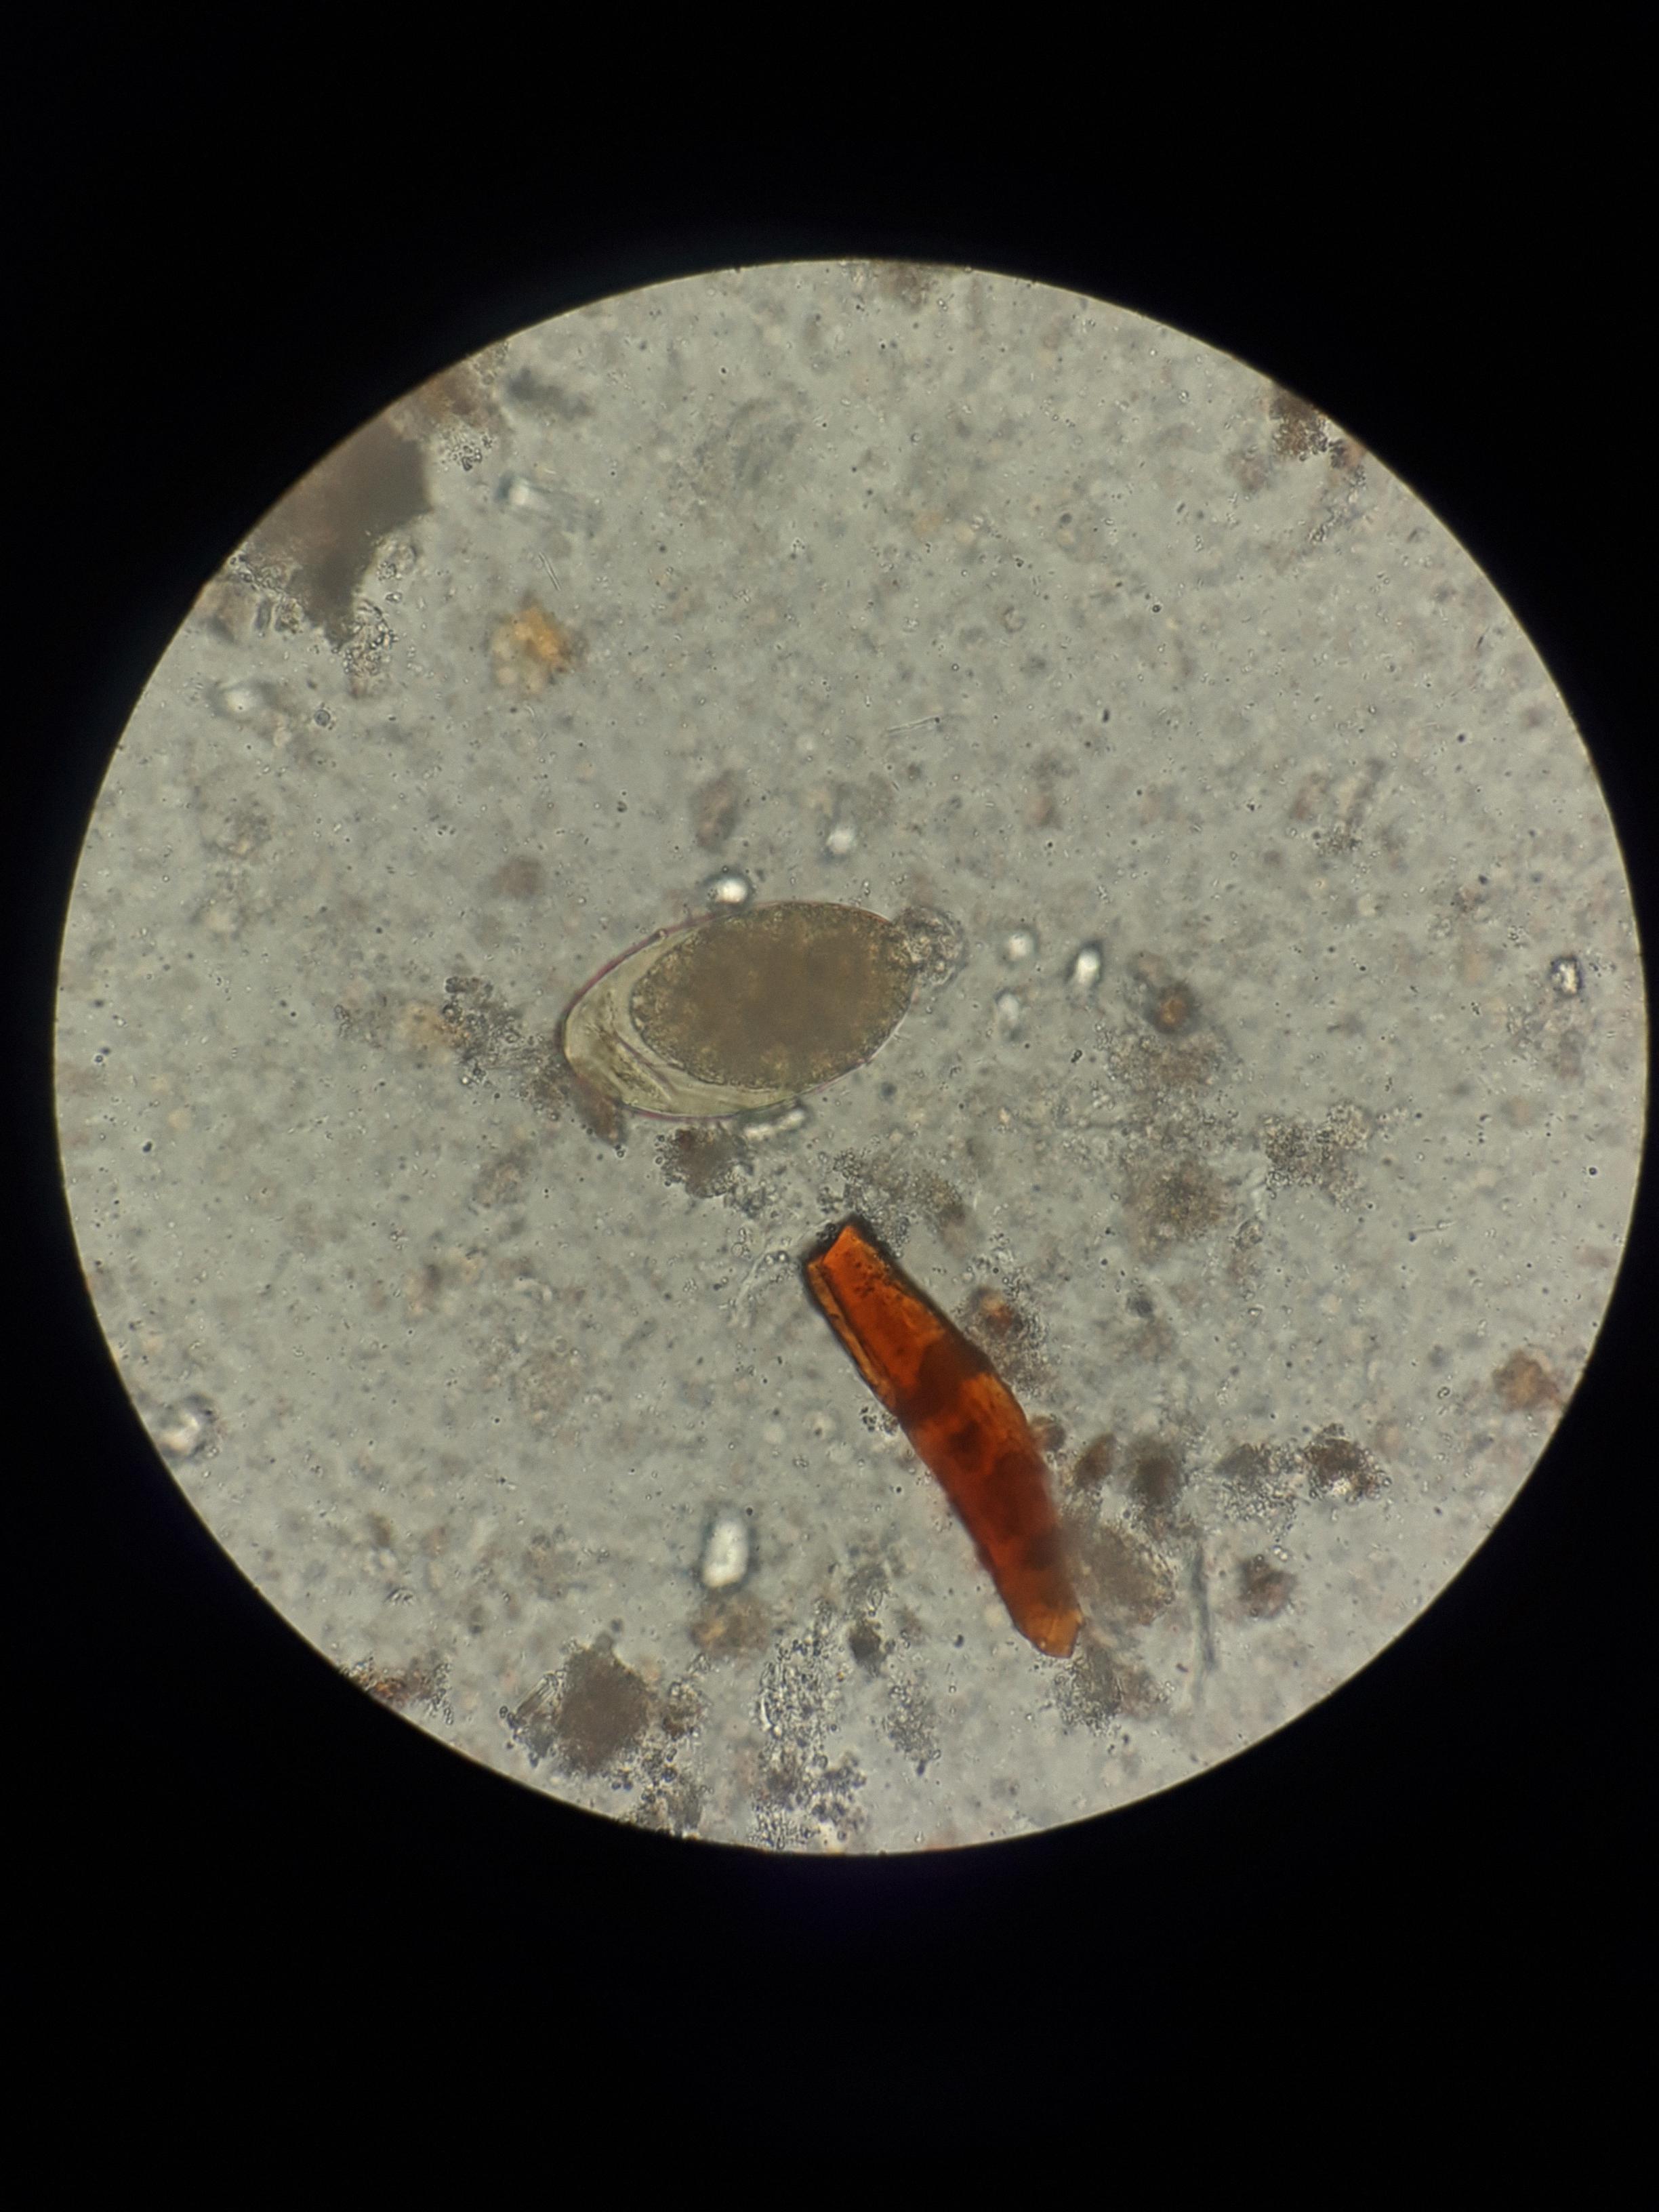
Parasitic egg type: Fasciolopsis buski